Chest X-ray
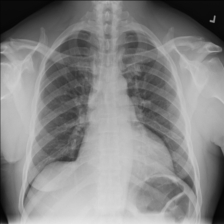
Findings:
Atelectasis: negative
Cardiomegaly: positive
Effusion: negative
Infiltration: negative
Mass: negative
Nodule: negative
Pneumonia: negative
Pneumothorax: negative
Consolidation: negative
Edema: negative
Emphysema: negative
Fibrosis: negative
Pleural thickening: negative
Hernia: negative